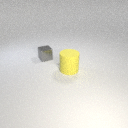
large yellow rubber cylinder in front of small gray metal cube